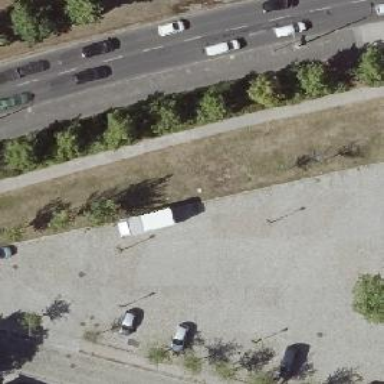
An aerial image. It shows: Parking area with cobblestone surface.